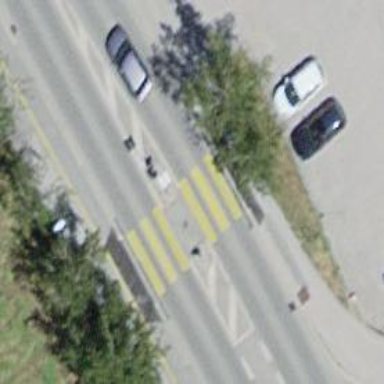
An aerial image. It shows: Marked road crossing with pedestrian island.